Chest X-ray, AP view. Patient: 48 years old, sex M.
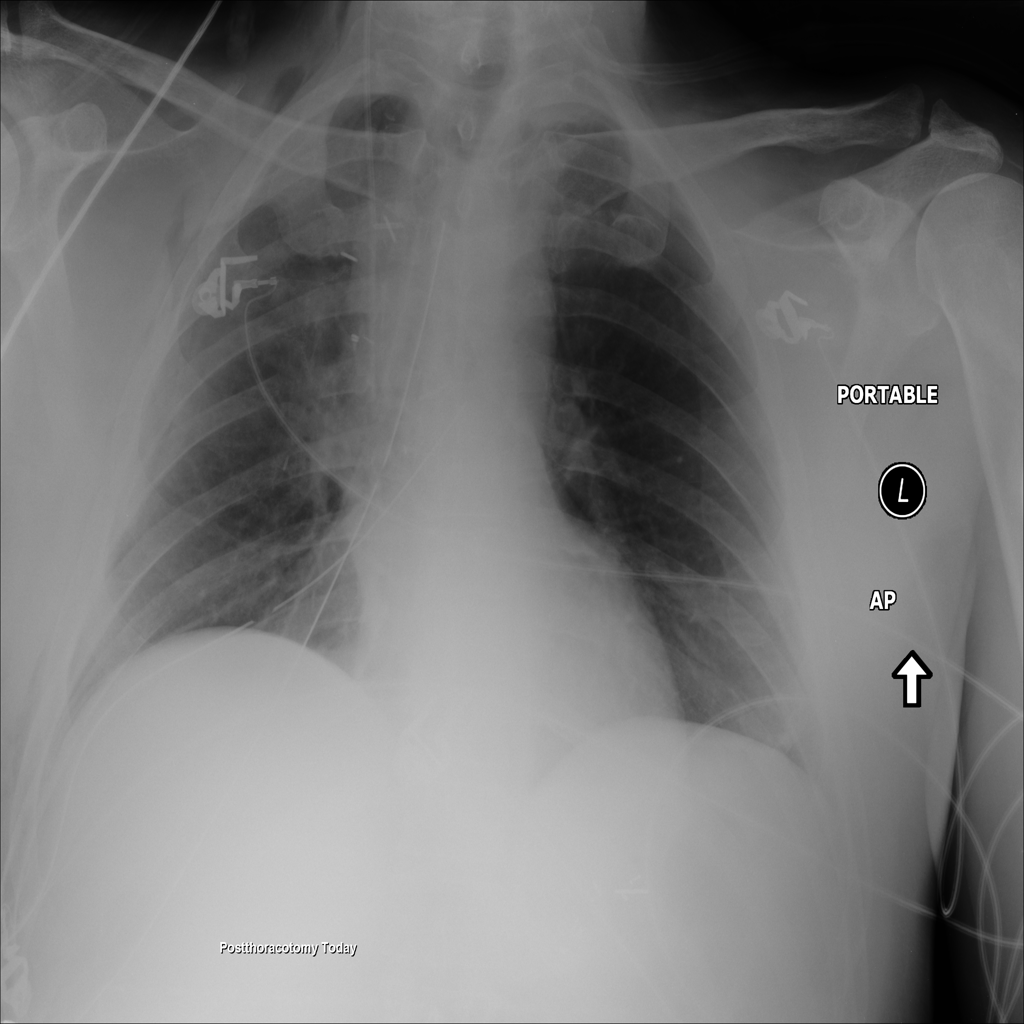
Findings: Emphysema, Pneumothorax